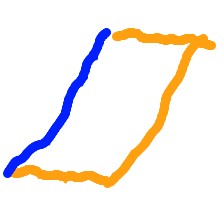
Shape: parallelogram